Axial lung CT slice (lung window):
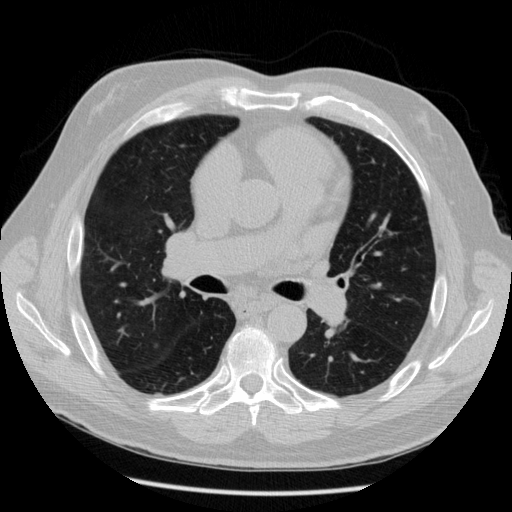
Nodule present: no